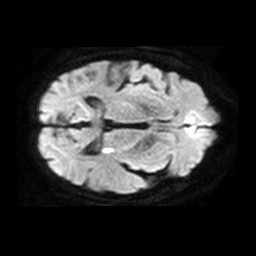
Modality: TRACE
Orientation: axial
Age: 82
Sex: female
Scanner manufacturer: philips
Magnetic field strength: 1.5 T
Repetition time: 4.23 s
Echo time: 0.07843 s